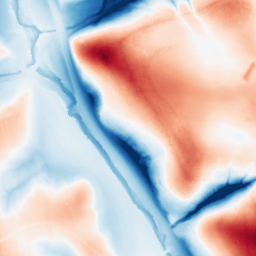
Category: edge_preserving
Decomposition family: guided
Decomposition parameters: radius: 32
eps: 0.1
Upsampling method: quartic
Upsampling parameters: scale: 8
Upsampling scale: 8